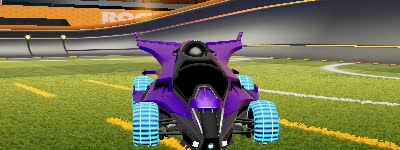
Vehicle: aftershock